Field crop: tomato
Growth stage: 1
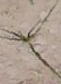
Species: cyperus